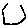
Label: hexagon